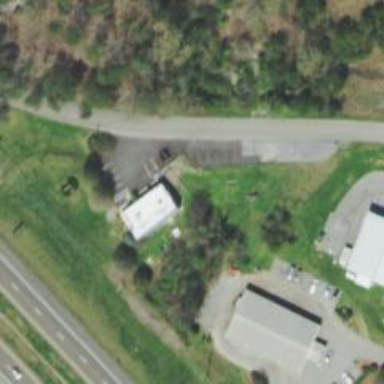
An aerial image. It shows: Veterinary facility.